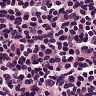
Metastatic tissue present: no